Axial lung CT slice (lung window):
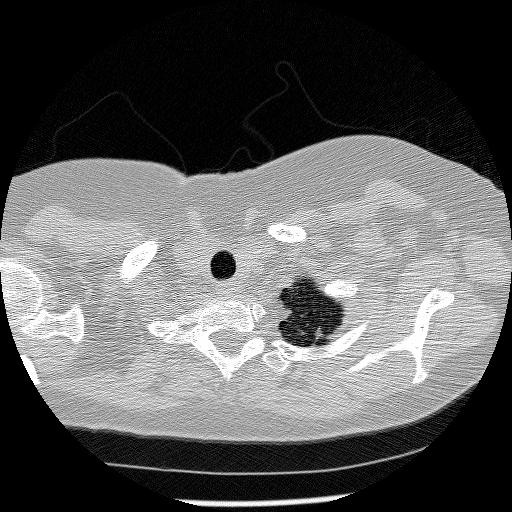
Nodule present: no